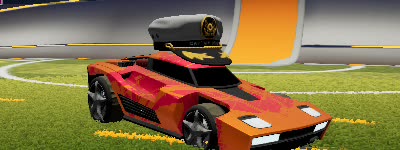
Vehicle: breakout